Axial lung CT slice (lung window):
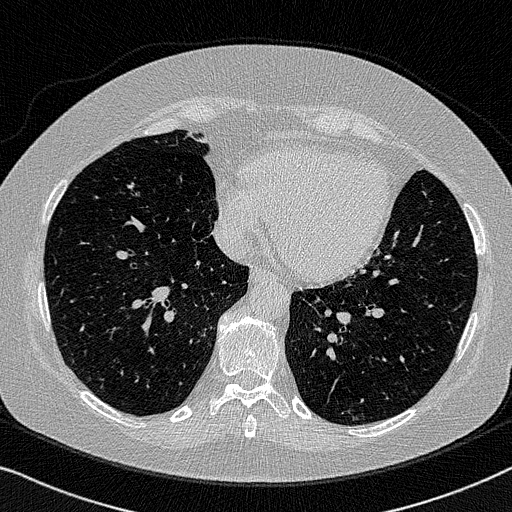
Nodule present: no